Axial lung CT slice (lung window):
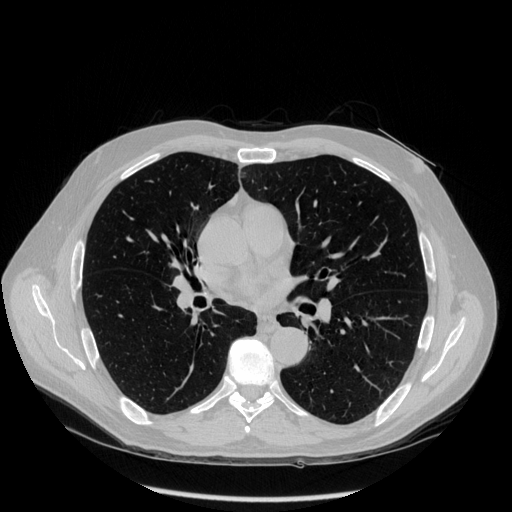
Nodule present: no